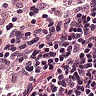
Metastatic tissue present: no